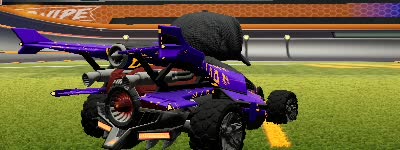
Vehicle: aftershock